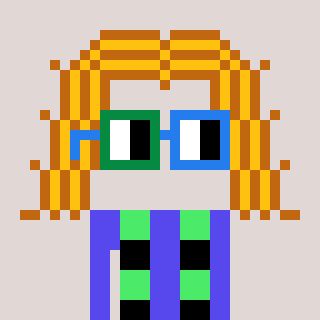
a pixel art character with square green and blue glasses, a hair-shaped head and a computerblue-colored body on a warm background